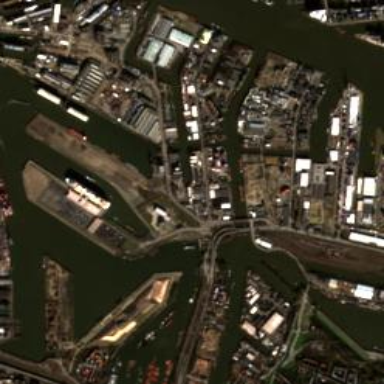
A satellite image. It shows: Man-made quay.